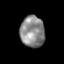
Tissue: prostate
Cell type: Epithelial cells
Senescence score: 0.3595
Nuclear area (px): 749
Mean DAPI intensity: 138.064